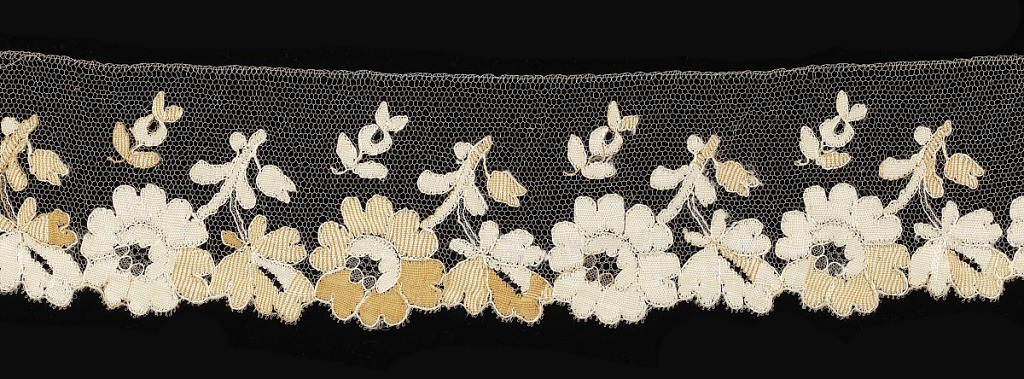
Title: Edging
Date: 19th century
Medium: silk Technique: bobbin lace, blonde style
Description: Edging lace showing a pattern of flowers and leaves that form scallops along one side.